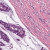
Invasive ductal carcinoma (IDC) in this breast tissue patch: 1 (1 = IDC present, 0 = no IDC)